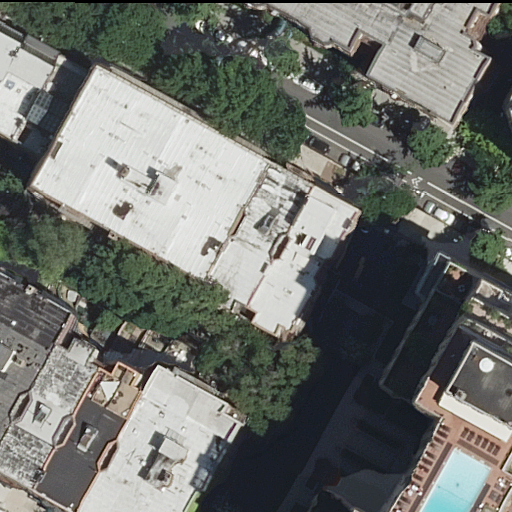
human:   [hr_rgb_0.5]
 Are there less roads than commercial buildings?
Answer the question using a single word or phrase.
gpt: no

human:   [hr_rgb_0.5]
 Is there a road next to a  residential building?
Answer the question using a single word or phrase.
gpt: yes

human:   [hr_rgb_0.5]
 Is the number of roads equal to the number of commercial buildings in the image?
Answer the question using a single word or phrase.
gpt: no

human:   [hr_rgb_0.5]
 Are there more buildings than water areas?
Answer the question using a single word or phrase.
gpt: yes

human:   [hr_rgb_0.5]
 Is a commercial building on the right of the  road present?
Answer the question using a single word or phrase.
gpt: no

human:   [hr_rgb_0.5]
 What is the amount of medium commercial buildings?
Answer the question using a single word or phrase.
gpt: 0

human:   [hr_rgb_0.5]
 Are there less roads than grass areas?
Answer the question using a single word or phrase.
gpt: no

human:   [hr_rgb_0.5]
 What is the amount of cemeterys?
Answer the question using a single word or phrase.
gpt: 0

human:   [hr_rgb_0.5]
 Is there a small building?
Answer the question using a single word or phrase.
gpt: yes

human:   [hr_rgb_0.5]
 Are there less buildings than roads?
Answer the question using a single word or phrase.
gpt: no

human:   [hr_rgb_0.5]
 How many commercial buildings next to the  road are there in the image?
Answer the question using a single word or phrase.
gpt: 0

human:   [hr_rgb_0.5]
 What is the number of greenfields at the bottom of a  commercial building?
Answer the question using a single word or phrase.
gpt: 0

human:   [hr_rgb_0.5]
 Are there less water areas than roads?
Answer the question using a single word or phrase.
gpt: yes

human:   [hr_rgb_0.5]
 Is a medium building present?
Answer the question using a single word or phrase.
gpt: yes

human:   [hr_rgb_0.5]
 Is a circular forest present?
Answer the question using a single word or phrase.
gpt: no

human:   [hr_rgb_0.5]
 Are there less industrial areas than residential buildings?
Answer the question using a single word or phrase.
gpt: yes

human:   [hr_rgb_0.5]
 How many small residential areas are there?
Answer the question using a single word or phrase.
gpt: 0

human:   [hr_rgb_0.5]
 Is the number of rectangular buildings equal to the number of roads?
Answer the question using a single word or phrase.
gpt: no

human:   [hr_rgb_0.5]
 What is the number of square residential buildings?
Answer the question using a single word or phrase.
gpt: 0

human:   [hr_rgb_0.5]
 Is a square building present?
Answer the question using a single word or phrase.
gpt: no

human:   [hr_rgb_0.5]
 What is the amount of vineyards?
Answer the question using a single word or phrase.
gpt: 0

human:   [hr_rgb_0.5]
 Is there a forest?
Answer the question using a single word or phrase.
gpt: no

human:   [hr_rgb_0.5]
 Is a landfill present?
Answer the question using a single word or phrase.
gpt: no

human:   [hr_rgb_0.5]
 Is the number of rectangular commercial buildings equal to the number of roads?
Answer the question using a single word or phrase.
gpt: no

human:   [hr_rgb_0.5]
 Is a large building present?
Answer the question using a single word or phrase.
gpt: yes

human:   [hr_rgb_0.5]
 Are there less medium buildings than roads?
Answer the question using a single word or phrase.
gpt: no

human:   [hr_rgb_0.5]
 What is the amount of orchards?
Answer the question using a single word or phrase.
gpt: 0

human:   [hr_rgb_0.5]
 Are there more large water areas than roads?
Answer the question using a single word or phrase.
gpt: no

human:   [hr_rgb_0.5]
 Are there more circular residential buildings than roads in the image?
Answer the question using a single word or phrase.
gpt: no

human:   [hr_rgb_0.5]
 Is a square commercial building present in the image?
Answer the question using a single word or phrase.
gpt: no

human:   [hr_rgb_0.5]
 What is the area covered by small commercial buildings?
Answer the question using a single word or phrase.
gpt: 0m2

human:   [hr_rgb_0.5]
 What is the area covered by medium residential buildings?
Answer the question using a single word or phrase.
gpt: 1530m2

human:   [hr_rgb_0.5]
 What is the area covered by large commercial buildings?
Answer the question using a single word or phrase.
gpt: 0m2

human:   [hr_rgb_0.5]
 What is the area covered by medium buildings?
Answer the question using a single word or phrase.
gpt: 1530m2

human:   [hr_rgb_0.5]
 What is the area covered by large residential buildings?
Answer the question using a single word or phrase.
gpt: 3099m2

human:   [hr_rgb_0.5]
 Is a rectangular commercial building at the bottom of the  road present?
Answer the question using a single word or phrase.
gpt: no